Question: I have an Angular 6 project which I receive a JSON object like the following:

And now I want to inject/pass this on a html table. Here is my code:
'''
interface Ilivelog {
instID: string;
procID: string;
threadNum: string;
status: string;
}
'''
'''
dataAgent: Ilivelog;
'''
'''
onGetAgent() {
this.backend.getAgentStatus().subscribe(
(response: Response) => {
this.dataAgent = response.json();
console.log("Arrey Agent: " + this.dataAgent);
},
(error) => {
console.log(error)
}
)
}
'''
'''
getAgentStatus() {
return this.http.get('http://localhost:8081/rms_agent/status');
}
'''
How can I pass the this json in to a HTML table?
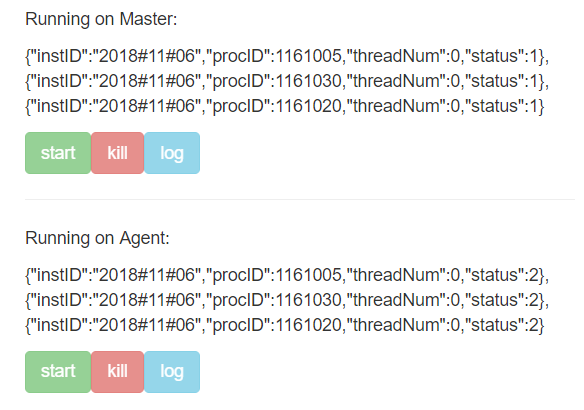
Answer: Check first if the JSON is valid in a validator.